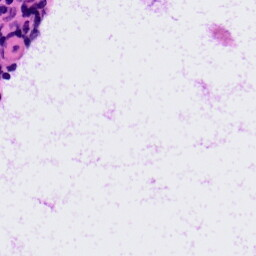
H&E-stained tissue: LymphNode